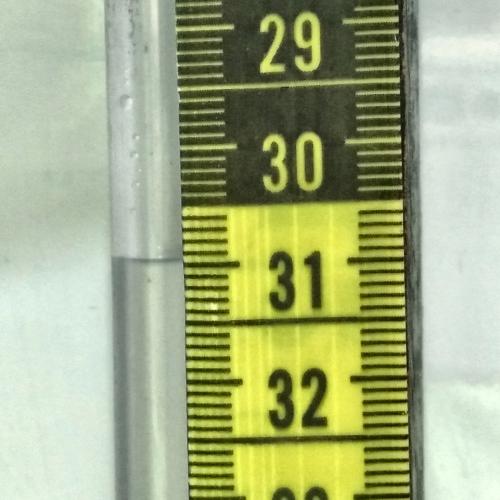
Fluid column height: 30.9 cm